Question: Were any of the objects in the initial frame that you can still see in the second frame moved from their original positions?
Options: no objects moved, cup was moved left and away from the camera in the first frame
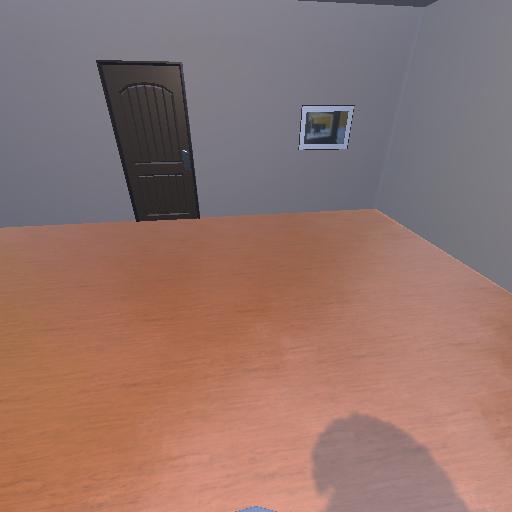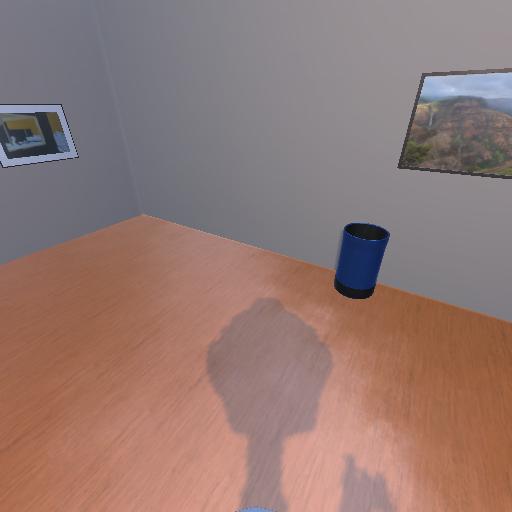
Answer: no objects moved